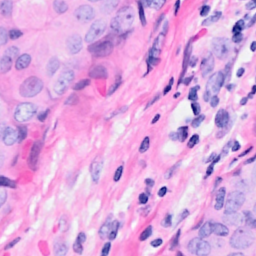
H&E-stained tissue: Breast